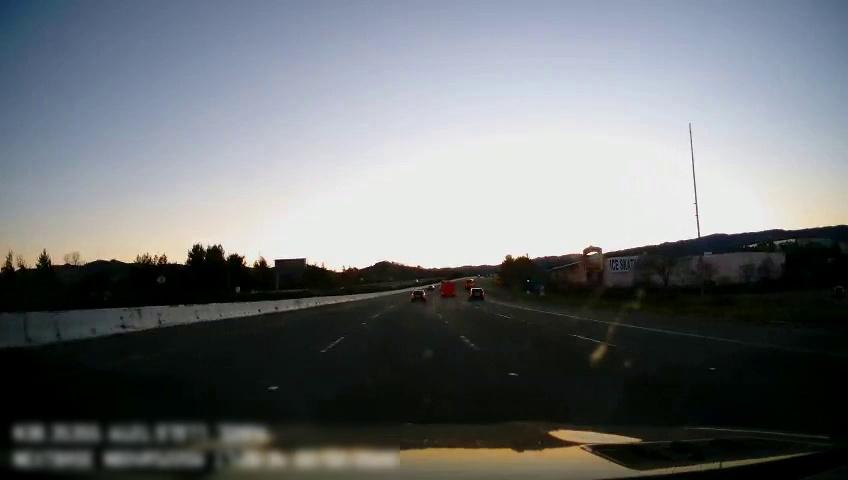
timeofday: Day
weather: Cloudy
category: Drivable Space
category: Vehicles | SUV
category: Vehicles | Truck
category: Vehicles | Bus
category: Vehicles | Car
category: Lanes | Current Lane
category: Lanes | Current Lane
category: Lanes | Alternate Lane
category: Lanes | Alternate Lane